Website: home-depot
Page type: delivery-shipping
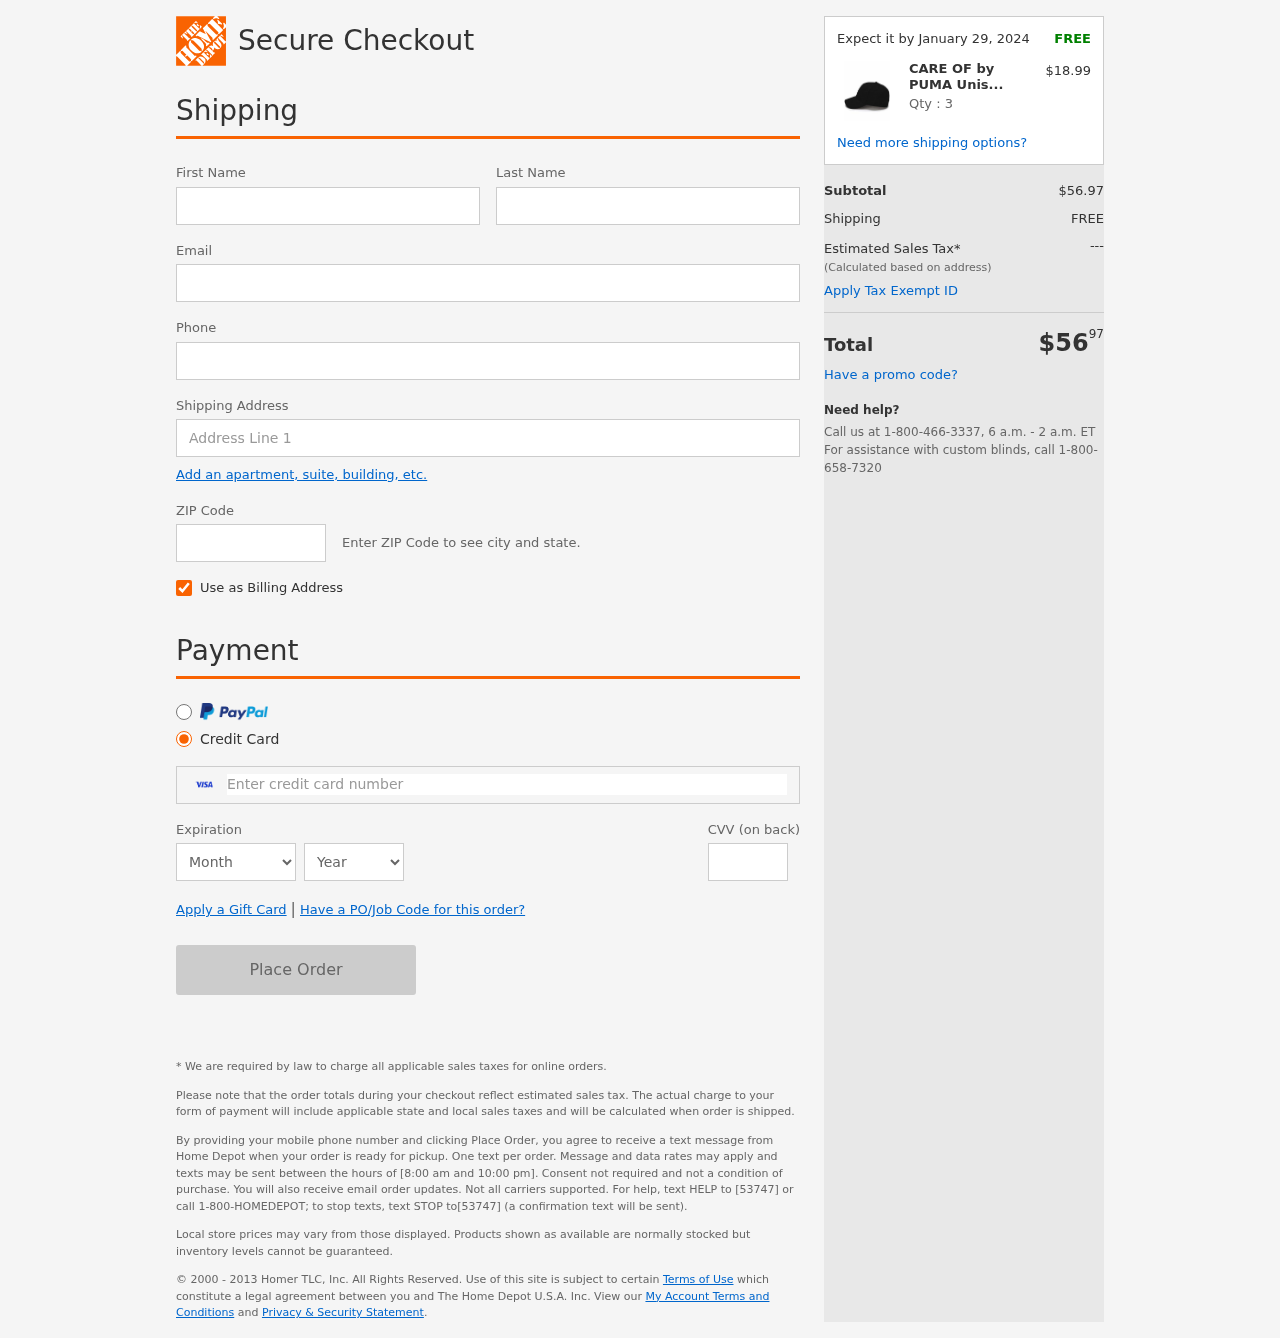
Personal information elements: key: PII_CARD_CVV
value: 211
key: PII_CARD_EXPIRY_MONTH
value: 04
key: PII_CARD_EXPIRY_YEAR
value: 30
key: PII_CARD_NUMBER
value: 4377 8418 6431 1307
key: PII_EMAIL
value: cbailey@yahoo.com
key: PII_FIRSTNAME
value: Caitlin
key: PII_LASTNAME
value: Bailey
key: PII_PHONE
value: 9993675757
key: PII_POSTCODE
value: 16055
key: PII_STREET
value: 0785 Richard Harbors Suite 172
Product elements: key: PRODUCT1_NAME
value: CARE OF by PUMA Unisex Stretch Fit Sports Cap, Black, S/M
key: PRODUCT1_PRICE
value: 18.99
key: PRODUCT1_QUANTITY
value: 3
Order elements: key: ORDER_DELIVERY_DATE
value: Expect it by January 29, 2024
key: ORDER_SUBTOTAL
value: $56.97
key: ORDER_SHIPPING_COST
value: FREE
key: ORDER_TOTAL
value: $5697